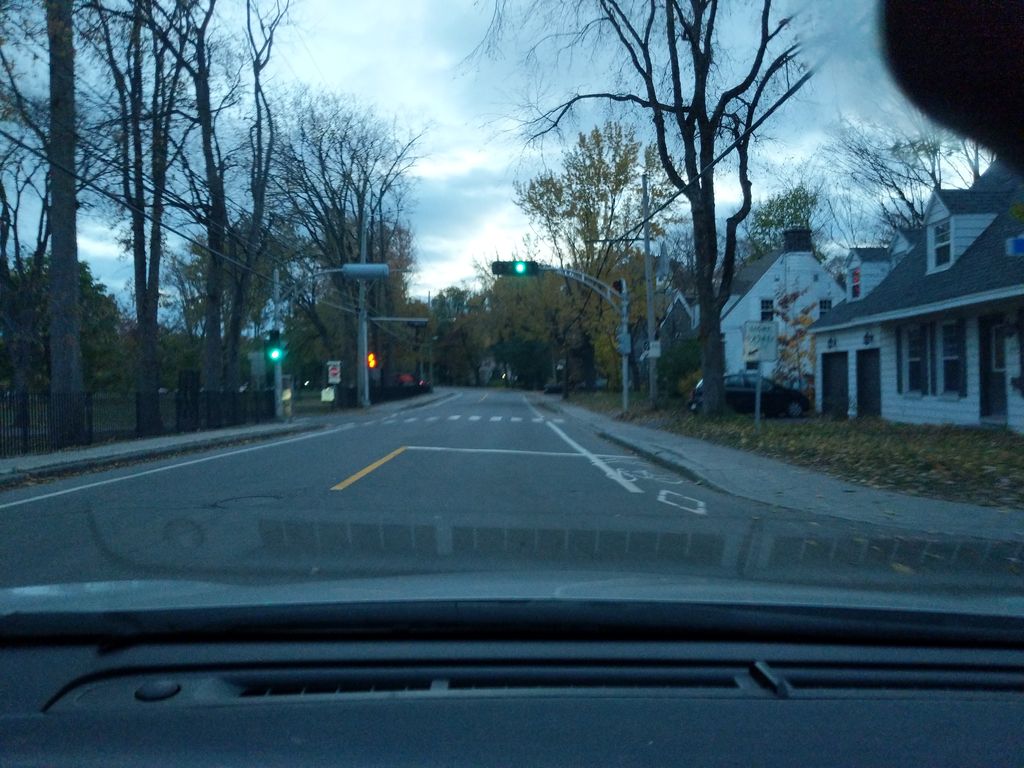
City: quebec_city